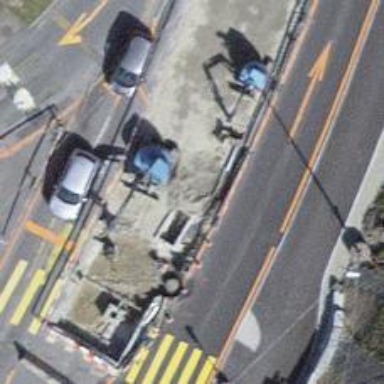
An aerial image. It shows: Road with traffic signals.